Question: What is the best way to parse a CSV file with ?
For example, this CSV
'''
First field of first row,"This field is multiline
but that's OK because it's enclosed in double qoutes, and this
is an escaped "" double qoute" but this one "" is not
"This is second field of second row, but it is not multiline
because it doesn't start
with an immediate double quote"
'''
looks in Excel like this:

Do I just preserve the state somehow, have a flag saying if the field I'm reading now has started with a qoute, etc.? Also, what happens to cases where there are double quotes but not at the start of the field, i.e. ', "ABC"', or ',"item "" item" ""' are those considered invalid? Also, are '""' quotes escaped if not inside a quoted field? Excel doesn't seem to.
Are there any other I might have missed?
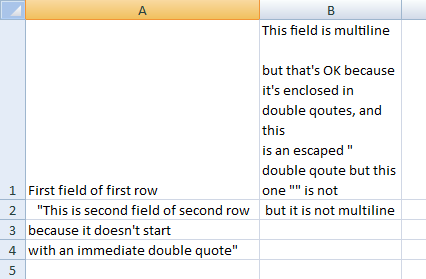
Answer: Your sample data has a single double quote just after 'double qoute' (sic) which terminates the double quoted start of field, but you have to continue reading until the next comma or the end of line. This is a malformed multi-line field, but you're seeing what Excel does with it. You can find a description of this in the (excellent) book <URL> on the subject.
---
In the other answer is some sample code, still under test. It is pretty resilient within its limitations. Here it is modified into an SSCCE (<URL>.
'''
#include <stdbool.h>
#include <wchar.h>
#include <wctype.h>
extern const wchar_t *nextCsvField(const wchar_t *p, wchar_t sep, bool *newline);
// Returns a pointer to the start of the next field,
// or zero if this is the last field in the CSV
// p is the start position of the field
// sep is the separator used, i.e. comma or semicolon
// newline says whether the field ends with a newline or with a comma
const wchar_t *nextCsvField(const wchar_t *p, wchar_t sep, bool *newline)
{
// Parse quoted sequences
if ('"' == p[0]) {
p++;
while (1) {
// Find next double-quote
p = wcschr(p, L'"');
// If we don't find it or it's the last symbol
// then this is the last field
if (!p || !p[1])
return 0;
// Check for "", it is an escaped double-quote
if (p[1] != '"')
break;
// Skip the escaped double-quote
p += 2;
}
}
// Find next newline or comma.
wchar_t newline_or_sep[4] = L"
";
newline_or_sep[2] = sep;
p = wcspbrk(p, newline_or_sep);
// If no newline or separator, this is the last field.
if (!p)
return 0;
// Check if we had newline.
*newline = (p[0] == '
' || p[0] == '
');
// Handle "
", otherwise just increment
if (p[0] == '
' && p[1] == '
')
p += 2;
else
p++;
return p;
}
static void dissect(const wchar_t *line)
{
const wchar_t *start = line;
const wchar_t *next;
bool eol;
wprintf(L"Input: %d [%.*ls]
", wcslen(line), wcslen(line)-1, line);
while ((next = nextCsvField(start, L',', &eol)) != 0)
{
wprintf(L"Field: [%.*ls] (eol = %d)
", (next - start - eol), start, eol);
start = next;
}
}
static const wchar_t multiline[] =
L"First field of first row,"This field is multiline
"
"
"
"but that's OK because it's enclosed in double quotes, and this
"
"is an escaped "" double quote" but this one "" is not
"
" "This is second field of second row, but it is not multiline
"
" because it doesn't start
"
" with an immediate double quote"
"
;
int main(void)
{
wchar_t line[1024];
while (fgetws(line, sizeof(line)/sizeof(line[0]), stdin))
dissect(line);
dissect(multiline);
return 0;
}
'''
### Example output
'''
$ cat csv.data
a,bb, c ,d""e,f
1,"2","",,"""",4
$ ./wcsv < csv.data
Input: 16 [a,bb, c ,d""e,f]
Field: [a,] (eol = 0)
Field: [bb,] (eol = 0)
Field: [ c ,] (eol = 0)
Field: [d""e,] (eol = 0)
Field: [f] (eol = 1)
Input: 17 [1,"2","",,"""",4]
Field: [1,] (eol = 0)
Field: ["2",] (eol = 0)
Field: ["",] (eol = 0)
Field: [,] (eol = 0)
Field: ["""",] (eol = 0)
Field: [4] (eol = 1)
Input: 296 [First field of first row,"This field is multiline
but that's OK because it's enclosed in double quotes, and this
is an escaped "" double quote" but this one "" is not
"This is second field of second row, but it is not multiline
because it doesn't start
with an immediate double quote"]
Field: [First field of first row,] (eol = 0)
Field: ["This field is multiline
but that's OK because it's enclosed in double quotes, and this
is an escaped "" double quote" but this one "" is not] (eol = 1)
Field: [ "This is second field of second row,] (eol = 0)
Field: [ but it is not multiline] (eol = 1)
Field: [ because it doesn't start ] (eol = 1)
Field: [ with an immediate double quote"] (eol = 1)
$
'''
I said 'within its limitations'; what are its limitations?
Primarily, it isolates the raw field, rather than the converted field. Thus, the field it isolates has to be modified to produce the 'real' value, with the enclosing double quotes stripped off, and internal doubled double quotes replaced by single quotes. Converting a raw field to the real value mimics quite a lot of the code in the 'nextCsvField()' function. The inputs are the start of the field and the end of the field (the separator character). Here's a second SSCCE with an extra function 'csvFieldData()', and the 'dissect()' function shown above revised to call it. The format of the dissected output is slightly different so it looks better:
'''
#include <stdbool.h>
#include <wchar.h>
#include <wctype.h>
extern const wchar_t *nextCsvField(const wchar_t *p, wchar_t sep, bool *newline);
// Returns a pointer to the start of the next field,
// or zero if this is the last field in the CSV
// p is the start position of the field
// sep is the separator used, i.e. comma or semicolon
// newline says whether the field ends with a newline or with a comma
const wchar_t *nextCsvField(const wchar_t *p, wchar_t sep, bool *newline)
{
// Parse quoted sequences
if ('"' == p[0]) {
p++;
while (1) {
// Find next double-quote
p = wcschr(p, L'"');
// If we don't find it or it's the last symbol
// then this is the last field
if (!p || !p[1])
return 0;
// Check for "", it is an escaped double-quote
if (p[1] != '"')
break;
// Skip the escaped double-quote
p += 2;
}
}
// Find next newline or comma.
wchar_t newline_or_sep[4] = L"
";
newline_or_sep[2] = sep;
p = wcspbrk(p, newline_or_sep);
// If no newline or separator, this is the last field.
if (!p)
return 0;
// Check if we had newline.
*newline = (p[0] == '
' || p[0] == '
');
// Handle "
", otherwise just increment
if (p[0] == '
' && p[1] == '
')
p += 2;
else
p++;
return p;
}
static wchar_t *csvFieldData(const wchar_t *fld_s, const wchar_t *fld_e, wchar_t *buffer, size_t buflen)
{
wchar_t *dst = buffer;
wchar_t *end = buffer + buflen - 1;
const wchar_t *src = fld_s;
if (*src == L'"')
{
const wchar_t *p = src + 1;
while (p < fld_e && dst < end)
{
if (p[0] == L'"' && p+1 < fld_s && p[1] == L'"')
{
*dst++ = p[0];
p += 2;
}
else if (p[0] == L'"')
{
p++;
break;
}
else
*dst++ = *p++;
}
src = p;
}
while (src < fld_e && dst < end)
*dst++ = *src++;
if (dst >= end)
return 0;
*dst = L'';
return(buffer);
}
static void dissect(const wchar_t *line)
{
const wchar_t *start = line;
const wchar_t *next;
bool eol;
wprintf(L"Input %3zd: [%.*ls]
", wcslen(line), wcslen(line)-1, line);
while ((next = nextCsvField(start, L',', &eol)) != 0)
{
wchar_t buffer[1024];
wprintf(L"Raw Field: [%.*ls] (eol = %d)
", (next - start - eol), start, eol);
if (csvFieldData(start, next-1, buffer, sizeof(buffer)/sizeof(buffer[0])) != 0)
wprintf(L"Field %3zd: [%ls]
", wcslen(buffer), buffer);
start = next;
}
}
static const wchar_t multiline[] =
L"First field of first row,"This field is multiline
"
"
"
"but that's OK because it's enclosed in double quotes, and this
"
"is an escaped "" double quote" but this one "" is not
"
" "This is second field of second row, but it is not multiline
"
" because it doesn't start
"
" with an immediate double quote"
"
;
int main(void)
{
wchar_t line[1024];
while (fgetws(line, sizeof(line)/sizeof(line[0]), stdin))
dissect(line);
dissect(multiline);
return 0;
}
'''
### Example output
'''
$ ./wcsv < csv.data
Input 16: [a,bb, c ,d""e,f]
Raw Field: [a,] (eol = 0)
Field 1: [a]
Raw Field: [bb,] (eol = 0)
Field 2: [bb]
Raw Field: [ c ,] (eol = 0)
Field 3: [ c ]
Raw Field: [d""e,] (eol = 0)
Field 4: [d""e]
Raw Field: [f] (eol = 1)
Field 1: [f]
Input 17: [1,"2","",,"""",4]
Raw Field: [1,] (eol = 0)
Field 1: [1]
Raw Field: ["2",] (eol = 0)
Field 1: [2]
Raw Field: ["",] (eol = 0)
Field 0: []
Raw Field: [,] (eol = 0)
Field 0: []
Raw Field: ["""",] (eol = 0)
Field 2: [""]
Raw Field: [4] (eol = 1)
Field 1: [4]
Input 296: [First field of first row,"This field is multiline
but that's OK because it's enclosed in double quotes, and this
is an escaped "" double quote" but this one "" is not
"This is second field of second row, but it is not multiline
because it doesn't start
with an immediate double quote"]
Raw Field: [First field of first row,] (eol = 0)
Field 24: [First field of first row]
Raw Field: ["This field is multiline
but that's OK because it's enclosed in double quotes, and this
is an escaped "" double quote" but this one "" is not] (eol = 1)
Field 140: [This field is multiline
but that's OK because it's enclosed in double quotes, and this
is an escaped " double quote" but this one "" is not]
Raw Field: [ "This is second field of second row,] (eol = 0)
Field 38: [ "This is second field of second row]
Raw Field: [ but it is not multiline] (eol = 1)
Field 24: [ but it is not multiline]
Raw Field: [ because it doesn't start ] (eol = 1)
Field 28: [ because it doesn't start ]
Raw Field: [ with an immediate double quote"] (eol = 1)
Field 34: [ with an immediate double quote"]
$
'''
I've not tested with '
' (or plain '
') line endings.